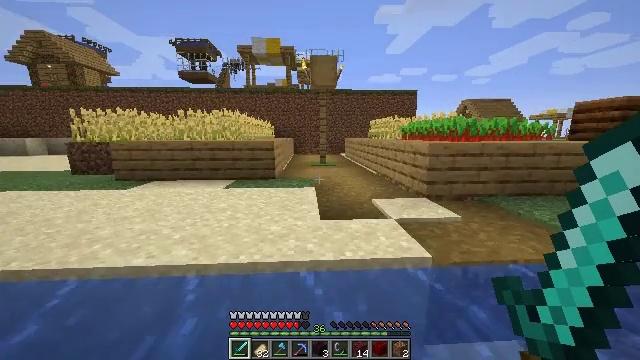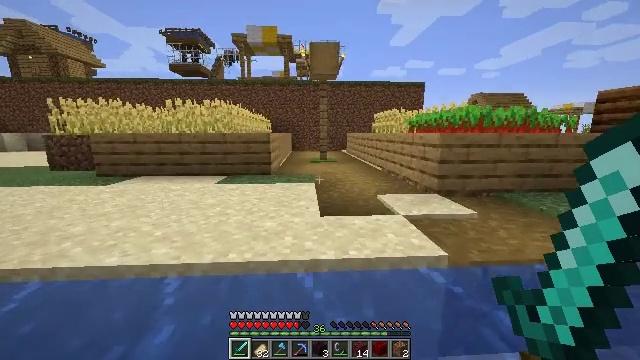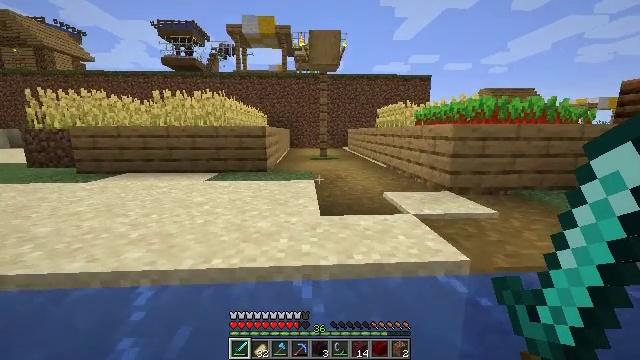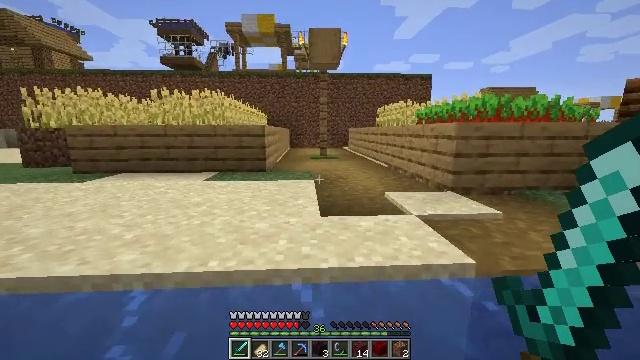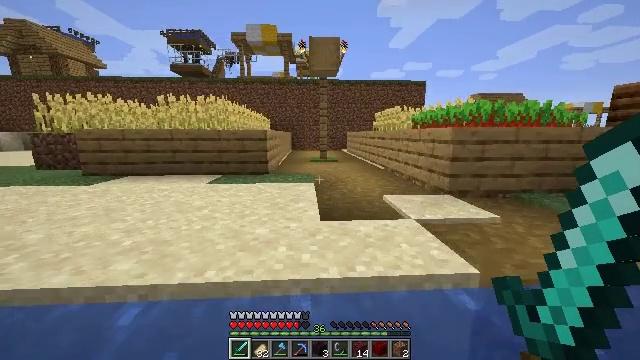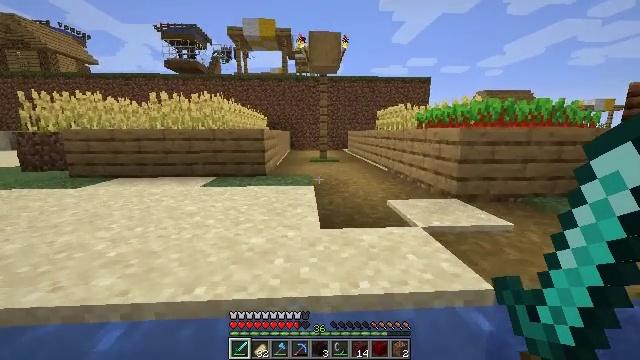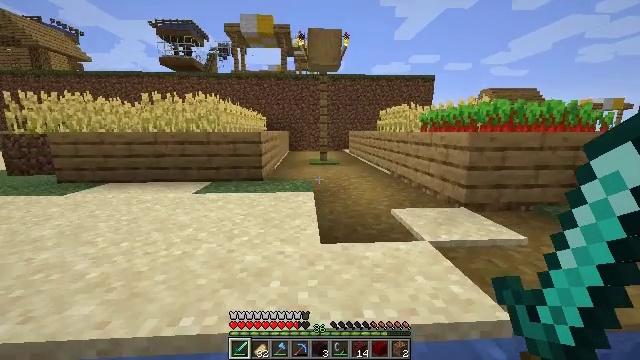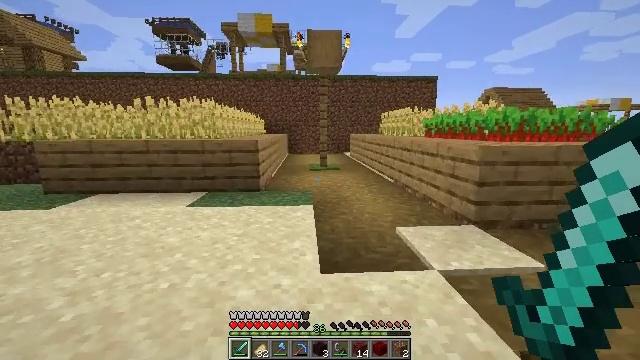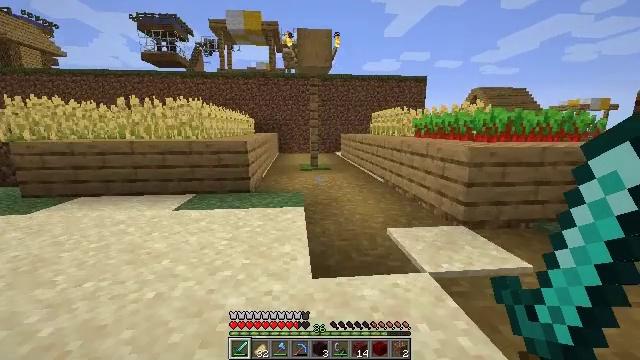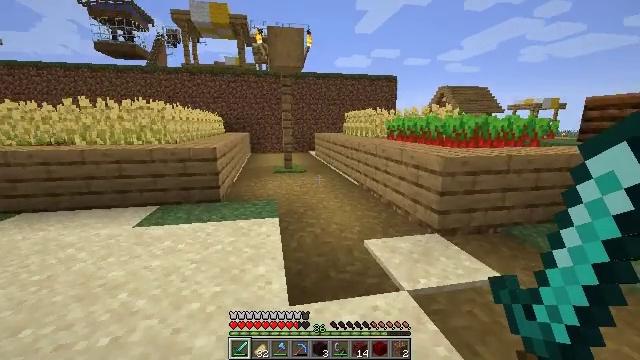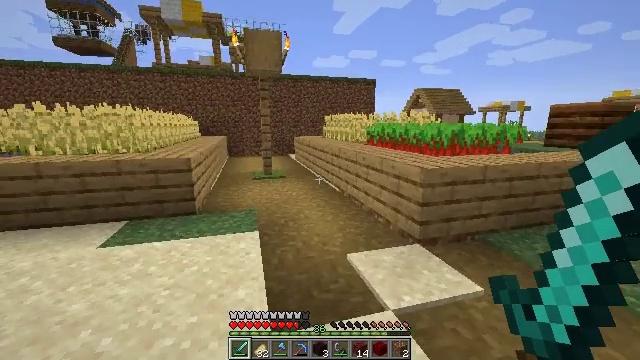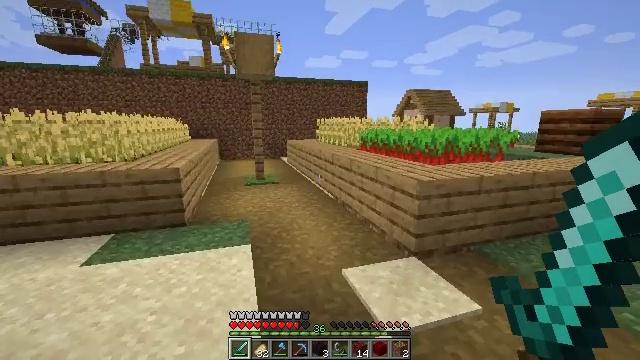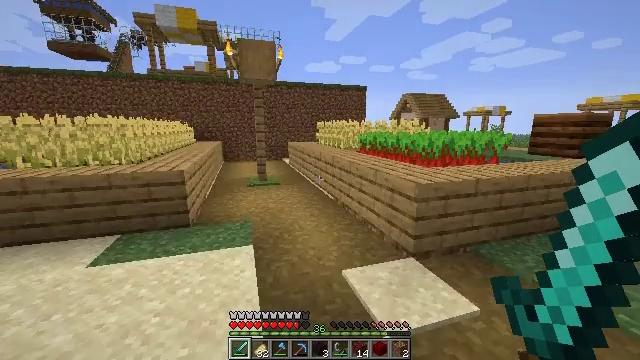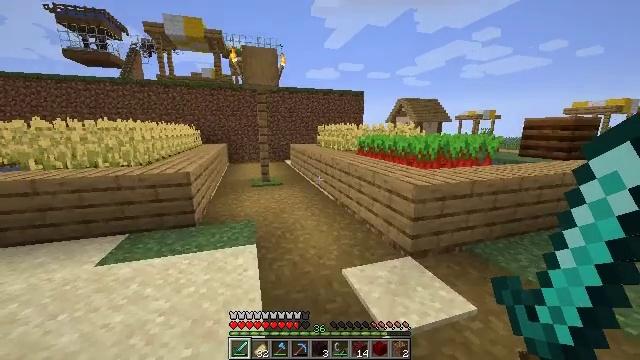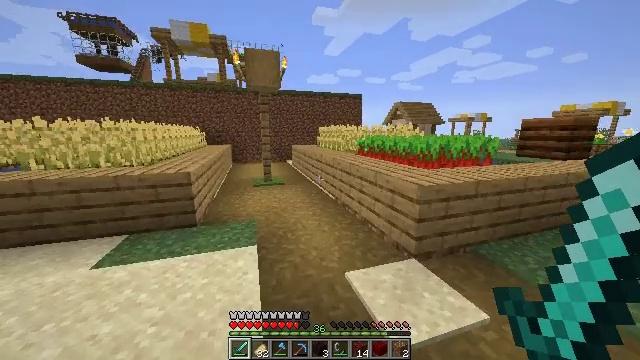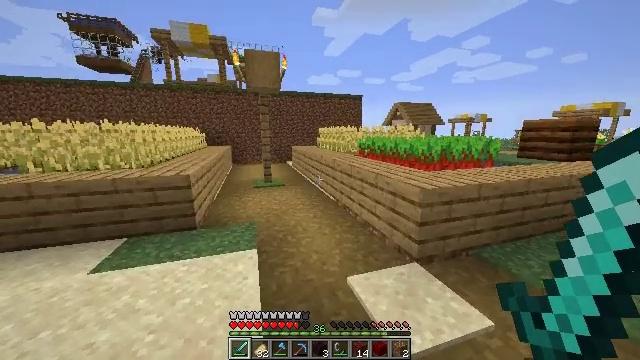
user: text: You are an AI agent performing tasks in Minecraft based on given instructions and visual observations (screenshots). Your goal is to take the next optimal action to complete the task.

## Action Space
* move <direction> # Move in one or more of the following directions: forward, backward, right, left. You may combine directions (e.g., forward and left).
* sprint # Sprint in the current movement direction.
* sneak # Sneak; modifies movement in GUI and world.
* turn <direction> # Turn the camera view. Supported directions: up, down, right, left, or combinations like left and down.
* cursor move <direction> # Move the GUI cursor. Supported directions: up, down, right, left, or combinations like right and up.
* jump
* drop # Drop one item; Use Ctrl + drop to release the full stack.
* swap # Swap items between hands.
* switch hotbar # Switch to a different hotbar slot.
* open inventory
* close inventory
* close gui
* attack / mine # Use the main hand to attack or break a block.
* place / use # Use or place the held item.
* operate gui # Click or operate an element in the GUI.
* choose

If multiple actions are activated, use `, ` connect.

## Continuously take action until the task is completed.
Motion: motion action
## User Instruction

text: Combine blaze rod and cobblestones to craft a brewing stand.
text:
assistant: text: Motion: move forward, sprint, jump
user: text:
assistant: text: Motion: move forward, jump
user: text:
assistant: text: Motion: move forward, jump
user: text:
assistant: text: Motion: move forward, jump
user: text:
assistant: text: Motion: move forward, jump
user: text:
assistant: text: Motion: move forward, jump
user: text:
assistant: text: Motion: move forward, jump
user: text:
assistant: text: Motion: move forward, turn right, jump
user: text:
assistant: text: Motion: move forward, turn right, jump
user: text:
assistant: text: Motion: move forward, sprint, turn right, jump
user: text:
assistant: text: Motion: move forward, sprint, turn right, jump
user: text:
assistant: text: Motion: move forward, sprint, jump
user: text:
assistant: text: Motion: move forward, sprint, jump
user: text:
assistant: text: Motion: move forward, jump
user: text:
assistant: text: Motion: move forward, jump
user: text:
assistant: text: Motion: move forward, turn left, jump
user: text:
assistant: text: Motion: move forward, jump
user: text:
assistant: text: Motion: move forward, jump
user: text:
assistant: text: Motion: move forward, jump
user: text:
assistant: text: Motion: move forward, sprint, jump
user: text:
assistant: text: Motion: move forward, sprint, jump
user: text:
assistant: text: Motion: move forward, sprint, jump
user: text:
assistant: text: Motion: move forward, sprint, jump
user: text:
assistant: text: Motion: move forward, jump
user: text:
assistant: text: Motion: move forward, jump
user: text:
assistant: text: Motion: move forward, jump
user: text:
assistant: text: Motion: move forward, jump
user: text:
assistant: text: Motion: move forward, jump
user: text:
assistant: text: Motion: move forward, jump
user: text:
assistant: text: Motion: move forward, sprint, jump